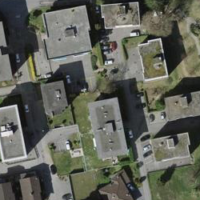
EUNIS habitat code: 54
Species observed at this site:
Eriophorum scheuchzeri
Aster alpinus
Stellaria nemorum